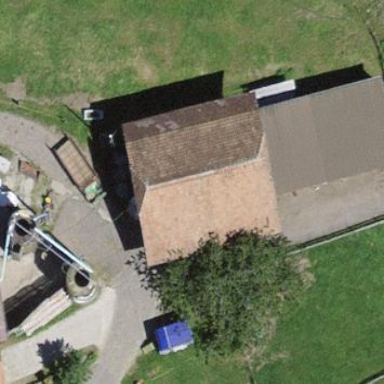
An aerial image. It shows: Rural barn.